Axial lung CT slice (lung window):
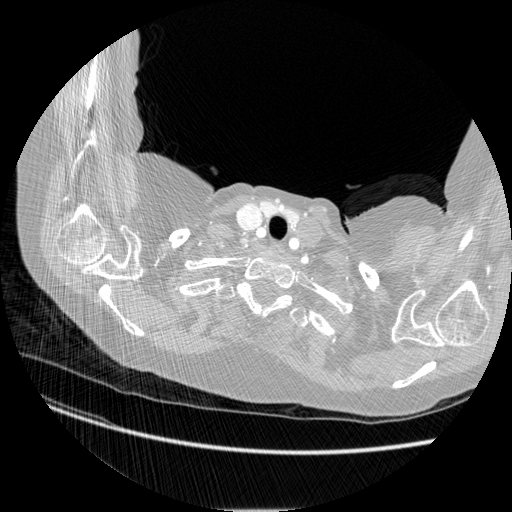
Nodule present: no